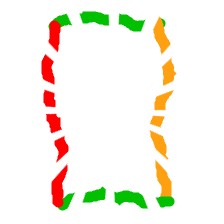
Shape: rectangle